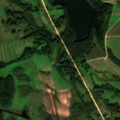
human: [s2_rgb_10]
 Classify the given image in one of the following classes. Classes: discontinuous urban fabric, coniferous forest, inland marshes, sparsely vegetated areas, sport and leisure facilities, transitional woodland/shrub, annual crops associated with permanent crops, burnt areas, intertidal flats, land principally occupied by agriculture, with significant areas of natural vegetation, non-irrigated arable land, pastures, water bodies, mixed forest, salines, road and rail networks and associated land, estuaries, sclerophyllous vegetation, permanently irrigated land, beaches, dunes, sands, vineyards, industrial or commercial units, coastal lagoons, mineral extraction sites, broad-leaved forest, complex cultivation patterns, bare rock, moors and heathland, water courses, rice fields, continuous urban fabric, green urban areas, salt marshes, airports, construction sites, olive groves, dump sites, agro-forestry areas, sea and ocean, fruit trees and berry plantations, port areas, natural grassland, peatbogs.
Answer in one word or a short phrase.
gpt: non-irrigated arable land, pastures, complex cultivation patterns, land principally occupied by agriculture, with significant areas of natural vegetation, mixed forest, transitional woodland/shrub, water bodies